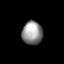
Tissue: lung
Cell type: Epithelial cells
Senescence score: 0.2259
Nuclear area (px): 467
Mean DAPI intensity: 145.814